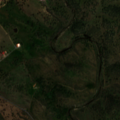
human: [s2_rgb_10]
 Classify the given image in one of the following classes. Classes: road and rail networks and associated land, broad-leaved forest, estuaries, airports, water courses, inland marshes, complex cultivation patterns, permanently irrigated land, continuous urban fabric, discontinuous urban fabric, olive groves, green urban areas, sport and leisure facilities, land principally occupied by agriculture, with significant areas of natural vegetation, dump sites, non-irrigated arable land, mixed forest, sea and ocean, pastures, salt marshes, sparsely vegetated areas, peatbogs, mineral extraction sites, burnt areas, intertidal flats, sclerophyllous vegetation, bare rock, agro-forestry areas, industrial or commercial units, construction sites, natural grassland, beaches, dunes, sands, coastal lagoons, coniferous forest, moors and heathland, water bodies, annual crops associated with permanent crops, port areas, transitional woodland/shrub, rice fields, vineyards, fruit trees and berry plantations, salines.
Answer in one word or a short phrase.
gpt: non-irrigated arable land, agro-forestry areas, broad-leaved forest, transitional woodland/shrub